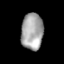
Tissue: lung
Cell type: T cells
Senescence score: 0.237
Nuclear area (px): 786
Mean DAPI intensity: 165.117